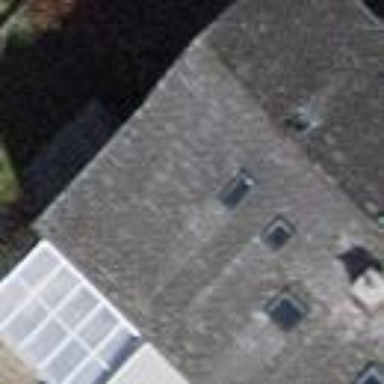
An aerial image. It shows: Building with tiled roof.